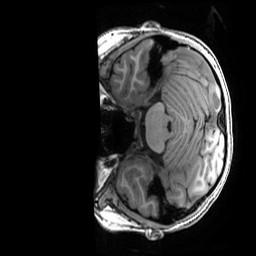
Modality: T1w
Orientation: axial